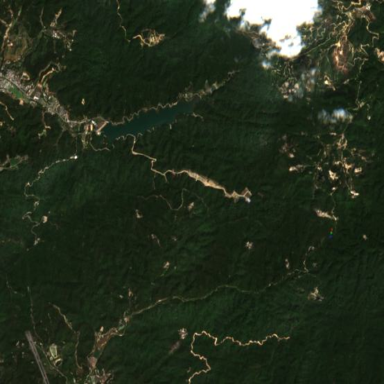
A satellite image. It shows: Forest area.